Question: I'm really new at coding and I would like to know if you guys could tell me if this kind of button is created with CSS or anyother language! Here is the design I want to create:

Basicaly what I want to create is a set of X options in a column.
When you put your mouse over the button, the lenght (and maybe color) of the button would change and if there is other options to choose from, another set of buttons would appear!
I would like to know how it is created and if you guys could give me some ideas or a link on how to build this I would be eternally grateful! I've already surfed the net but I can't find what I want!
Thanks
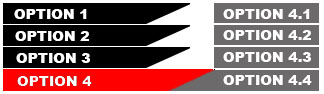
Answer: You could do this by creating triangles on ':before' and ':after' :pseudo-elements. And the rest is pretty much basic HTML and CSS.
For some reason, Chrome renders the 'ul's off by 4px. For that, I've added JavaScript code to detect if the browser is chrome and if it is then loop through the stylesheet, find the rule for 'ul' and change its 'top' value.
## EDIT: Tweaked demo on Codepen
'''
if (navigator.userAgent.indexOf('Chrome') > -1) {
var ss = document.styleSheets;
for (i = 0; i < ss.length; i++) {
var rules = ss[i];
for (j = 0; j < rules.cssRules.length; j++) {
var r = rules.cssRules[j];
if (r.selectorText == "ul") {
r.style.top = '-16px';
}
}
}
}
'''
'''
body {
background-color: lightblue;
}
.container {
position: relative;
}
.btn-container {
position: relative;
width: 288px;
}
.btn-container:not(:last-child) {
margin-bottom: 2px;
}
.btn {
position: relative;
width: 100px;
height: 30px;
background-color: black;
color: white;
line-height: 30px;
padding-left: 20px;
cursor: pointer;
transition: width 0.2s ease-in, background-color 0.2s ease-in;
z-index: 9;
}
.btn:after {
content: '';
position: absolute;
height: 0;
width: 0;
right: -50px;
border-left: 50px solid black;
border-bottom: 30px solid transparent;
cursor: pointer;
transition: border-left-color 0.2s ease-in;
}
ul {
position: absolute;
top: -12px;
left: 129px;
list-style: none;
transition: left 0.2s ease-in;
}
.sub-button {
position: relative;
width: 100px;
height: 30px;
background-color: gray;
color: white;
line-height: 30px;
padding-left: 20px;
cursor: pointer;
display: none;
transition: background-color 0.2s ease-in;
}
.sub-button:not(:last-child) {
margin-bottom: 2px;
}
.sub-button:first-child:before {
content: '';
position: absolute;
height: 0;
width: 0;
left: -100px;
border-left: 50px solid transparent;
border-top: 30px solid transparent;
border-right: 50px solid gray;
transition: border-right-color 0.2s ease-in;
}
.btn-container:hover > .btn {
width: 130px;
background-color: red;
}
.btn-container:hover > .btn:after {
border-left-color: red;
}
.btn-container:hover > .btn + .sub-button-container > ul {
left: 159px;
}
.btn-container:hover > .btn + .sub-button-container > ul .sub-button {
display: block;
}
.btn-container:hover > .btn + .sub-button-container > ul .sub-button:hover {
background-color: red;
}
.btn-container:hover > .btn + .sub-button-container > ul .sub-button:hover:before {
border-right-color: red;
}
ul:first-child {
z-index: 0;
}
ul:nth-child(2) {
z-index: 1;
}
ul:nth-child(3) {
z-index: 2;
}
ul:last-child {
z-index: 3;
}
'''
'''
<div class="container">
<div class="btn-container">
<div class="btn">OPTION 1</div>
<div class="sub-button-container">
<ul>
<li class="sub-button">OPTION 1.1</li>
<li class="sub-button">OPTION 1.2</li>
<li class="sub-button">OPTION 1.3</li>
<li class="sub-button">OPTION 1.4</li>
</ul>
</div>
</div>
<div class="btn-container">
<div class="btn">OPTION 2</div>
<div class="sub-button-container">
<ul>
<li class="sub-button">OPTION 2.1</li>
<li class="sub-button">OPTION 2.2</li>
<li class="sub-button">OPTION 2.3</li>
<li class="sub-button">OPTION 2.4</li>
</ul>
</div>
</div>
<div class="btn-container">
<div class="btn">OPTION 3</div>
<div class="sub-button-container">
<ul>
<li class="sub-button">OPTION 3.1</li>
<li class="sub-button">OPTION 3.2</li>
<li class="sub-button">OPTION 3.3</li>
<li class="sub-button">OPTION 3.4</li>
</ul>
</div>
</div>
<div class="btn-container">
<div class="btn">OPTION 4</div>
<div class="sub-button-container">
<ul>
<li class="sub-button">OPTION 4.1</li>
<li class="sub-button">OPTION 4.2</li>
<li class="sub-button">OPTION 4.3</li>
<li class="sub-button">OPTION 4.4</li>
</ul>
</div>
</div>
</div>
'''